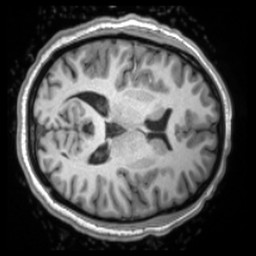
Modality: T1w
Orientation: axial
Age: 26
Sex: female
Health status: ill
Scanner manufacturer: siemens
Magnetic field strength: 3 T
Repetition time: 2.2 s
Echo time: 0.00157 s